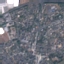
Label: Residential